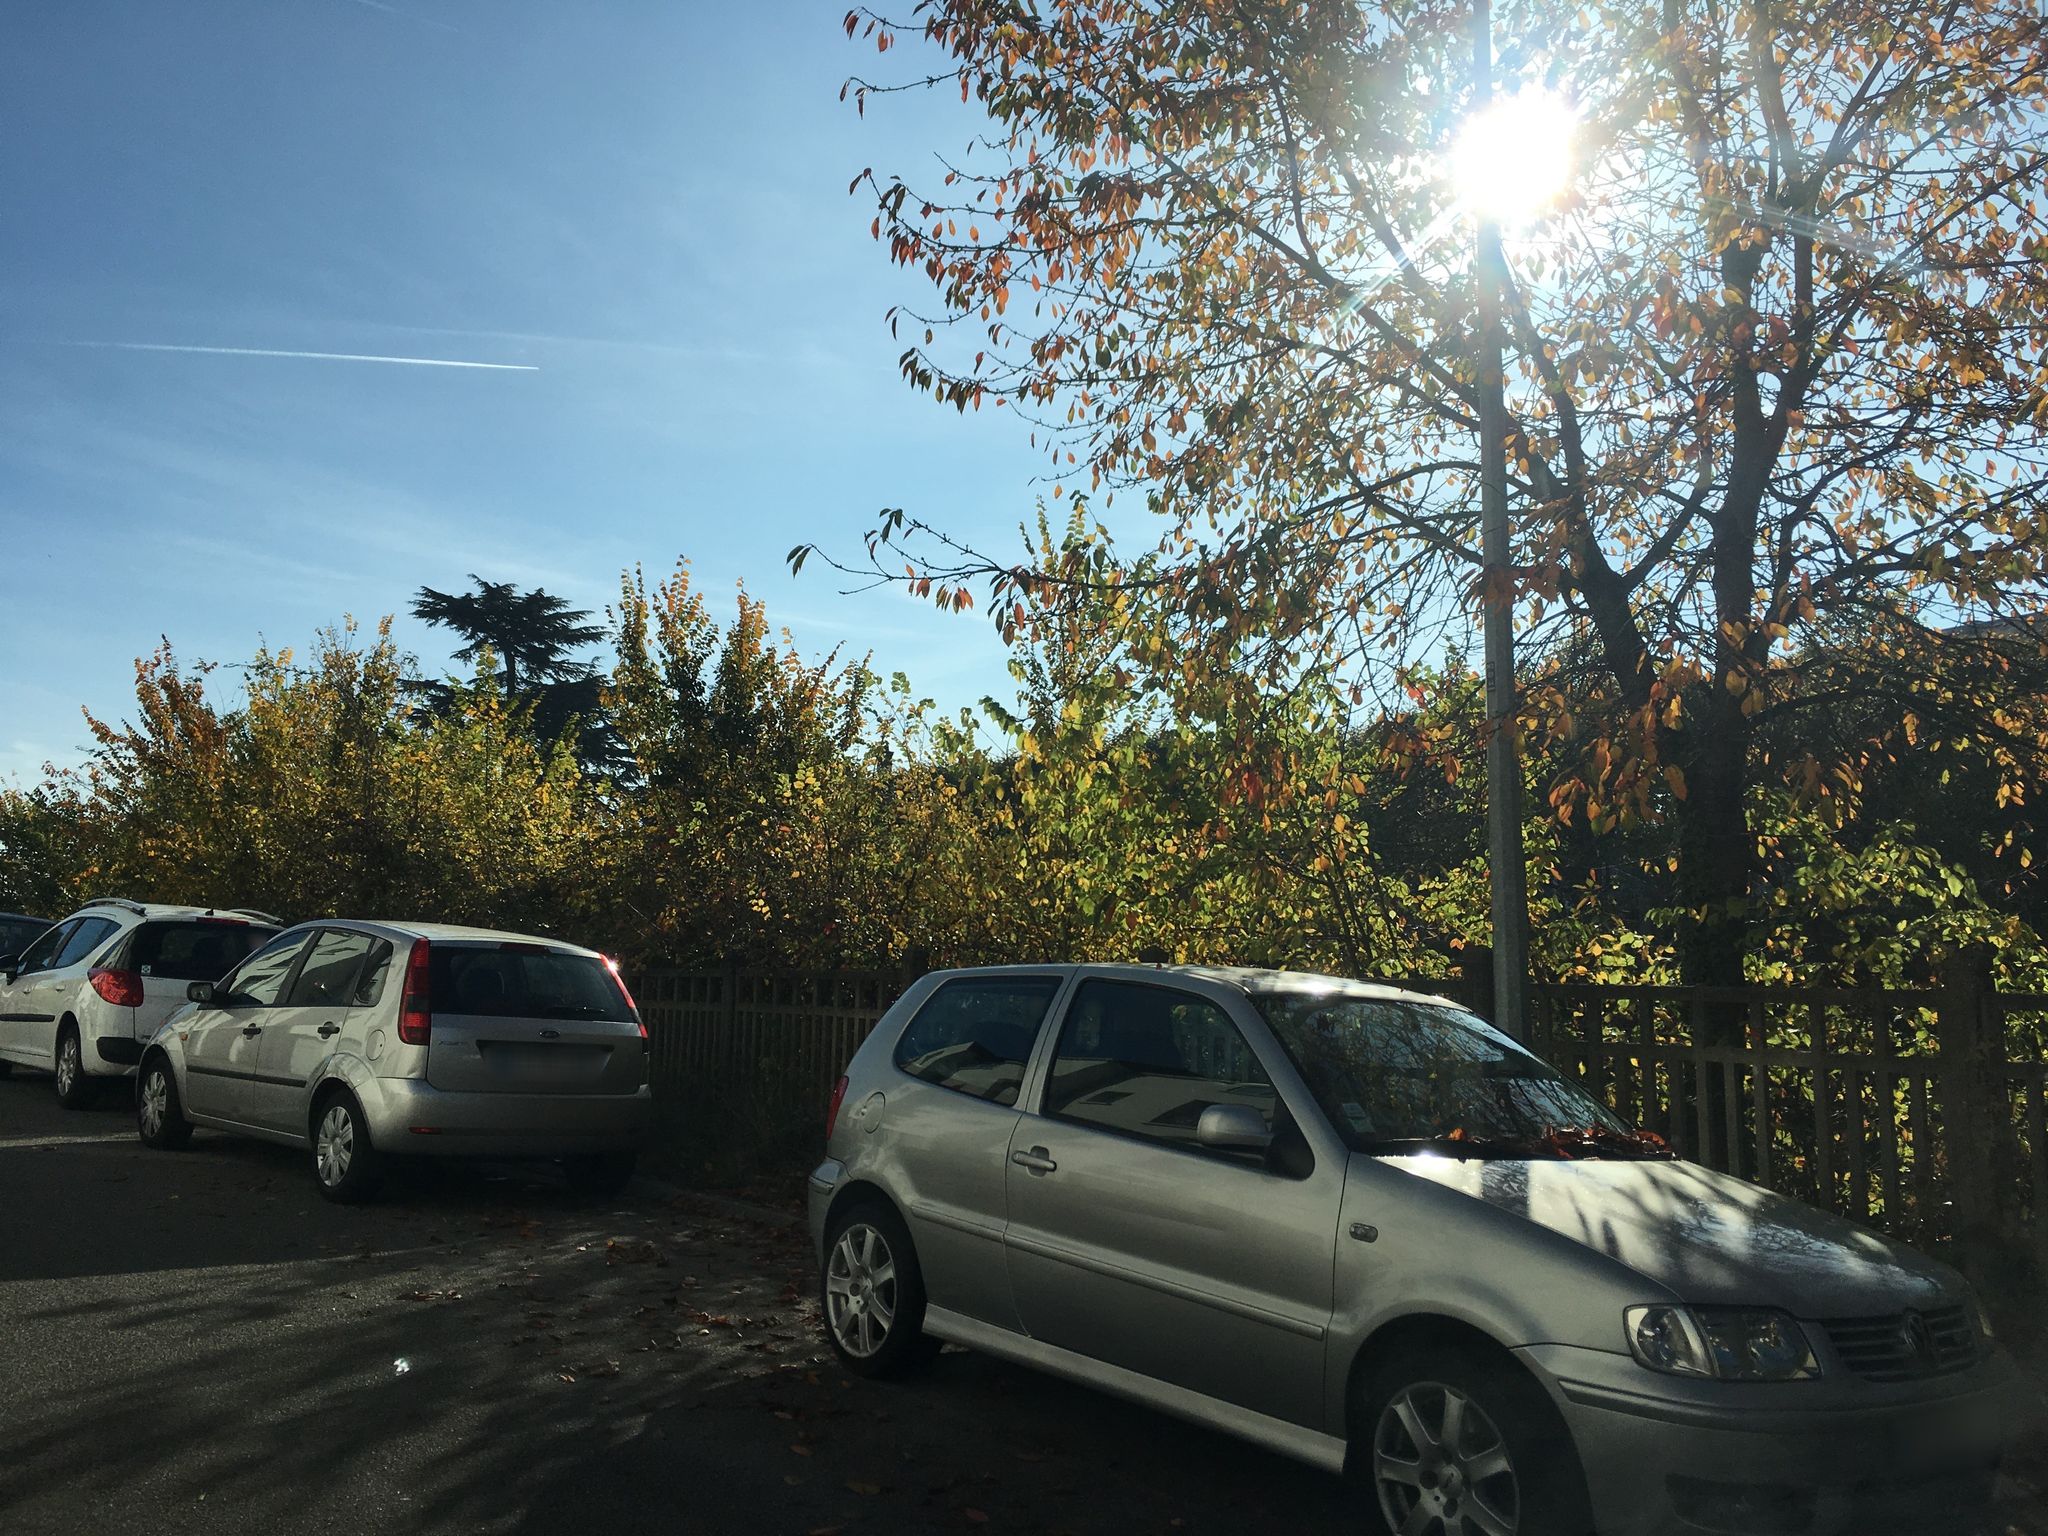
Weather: clear
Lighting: day
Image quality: good
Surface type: walking surface
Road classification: service, unclassified
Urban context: dense urban cluster
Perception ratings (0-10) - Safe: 8.2, Lively: 4.24, Beautiful: 2.4, Boring: 3.82, Depressing: 2.43, Wealthy: 6.19